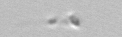
Label: detritus